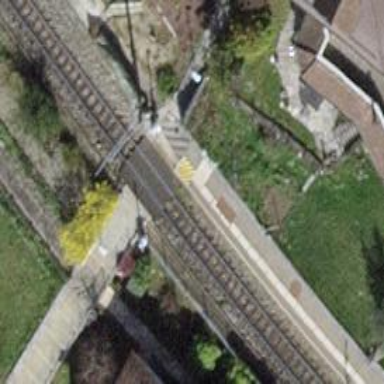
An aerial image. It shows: Railway crossing.